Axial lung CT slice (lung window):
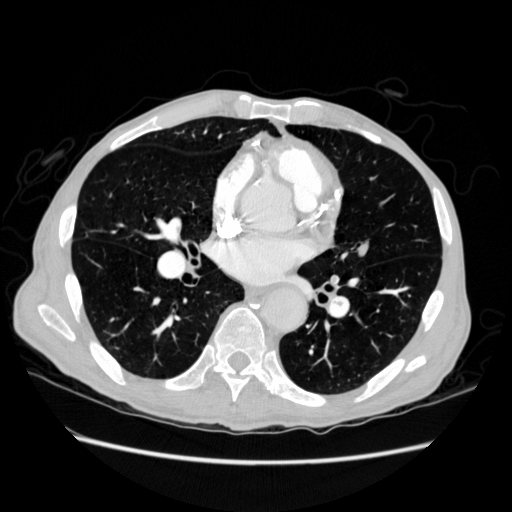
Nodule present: no